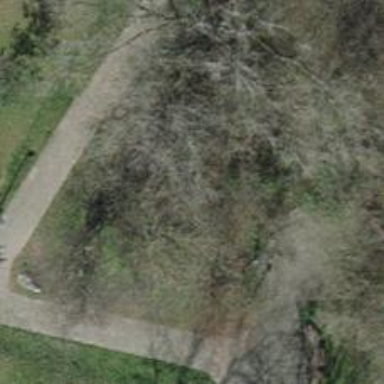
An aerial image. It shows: Bench for seating.